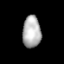
Tissue: lung
Cell type: Epithelial cells
Senescence score: 0.07033
Nuclear area (px): 567
Mean DAPI intensity: 178.206